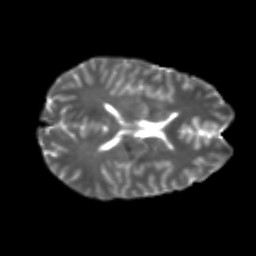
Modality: T2w
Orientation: axial
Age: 22
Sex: male
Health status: healthy
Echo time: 0.074 s